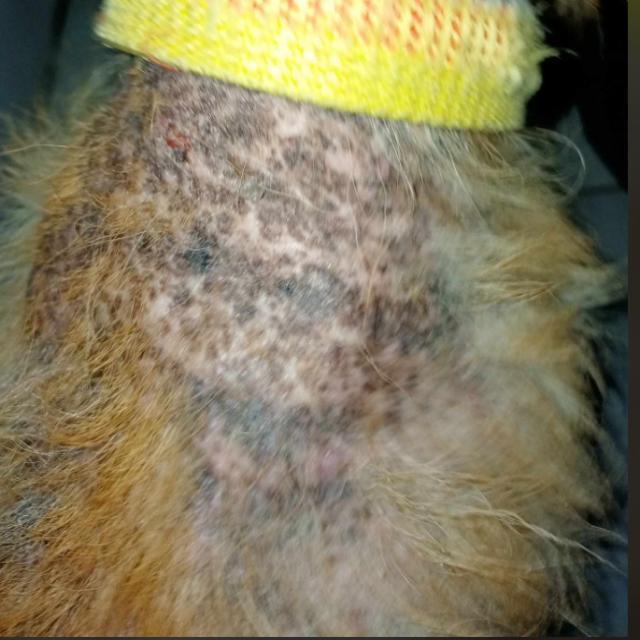
Canine demodicosis (Demodex mange) — caused by Demodex canis mites. Presents with alopecia, follicular papules, pustules, and comedones. Often localized on face and forelimbs.